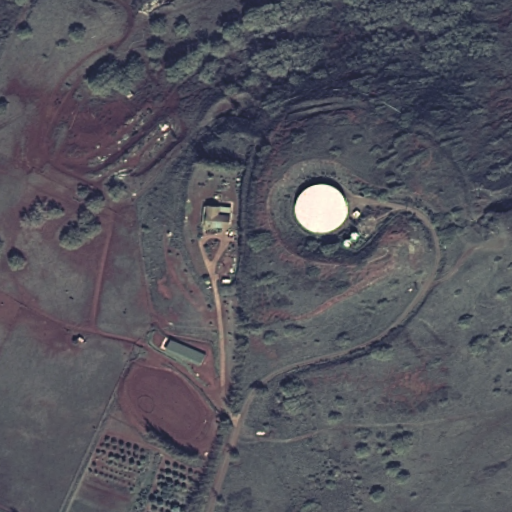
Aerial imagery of mountain in Hawaii named Okoli containing only unknown